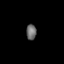
Tissue: prostate
Cell type: Endothelial cells
Senescence score: 0.6856
Nuclear area (px): 156
Mean DAPI intensity: 106.058